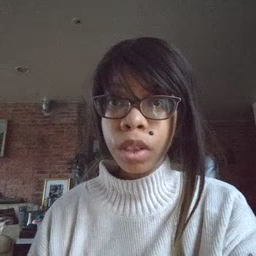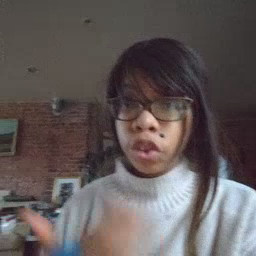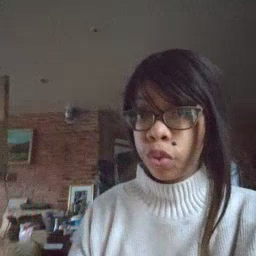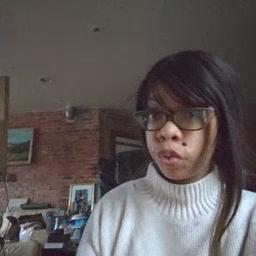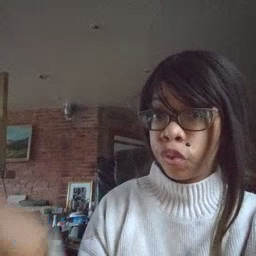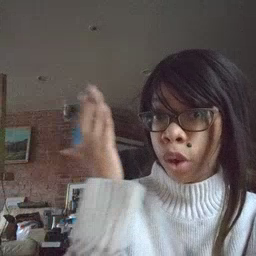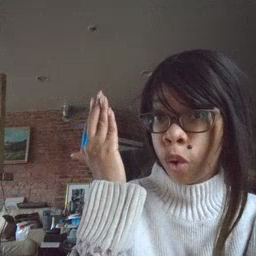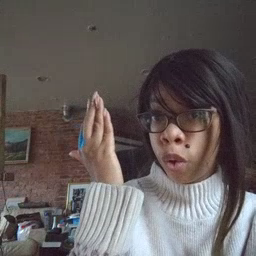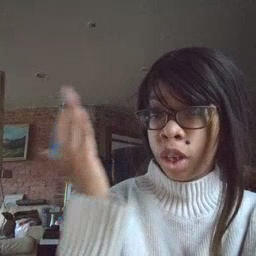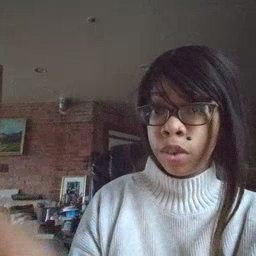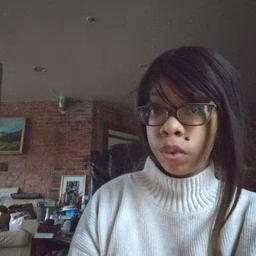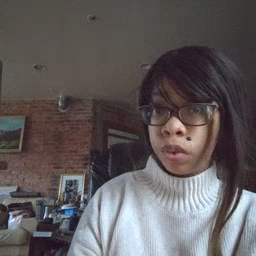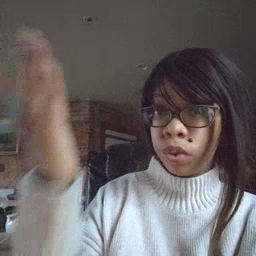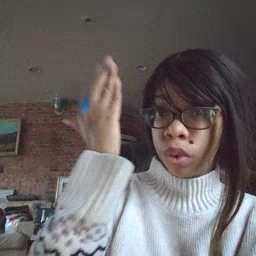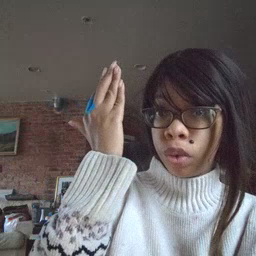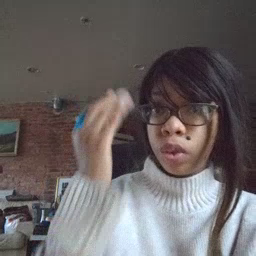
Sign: morning